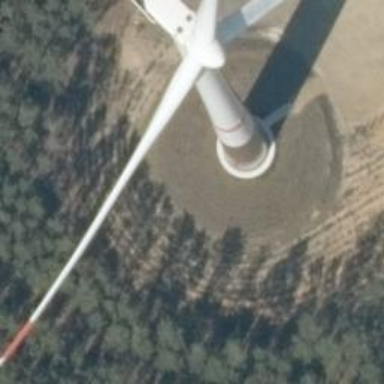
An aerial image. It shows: Wind turbine power generator.